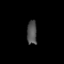
Tissue: lung
Cell type: Endothelial cells
Senescence score: 0.5457
Nuclear area (px): 236
Mean DAPI intensity: 79.699